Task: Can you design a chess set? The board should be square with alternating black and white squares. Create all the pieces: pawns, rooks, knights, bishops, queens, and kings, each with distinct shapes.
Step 4840:
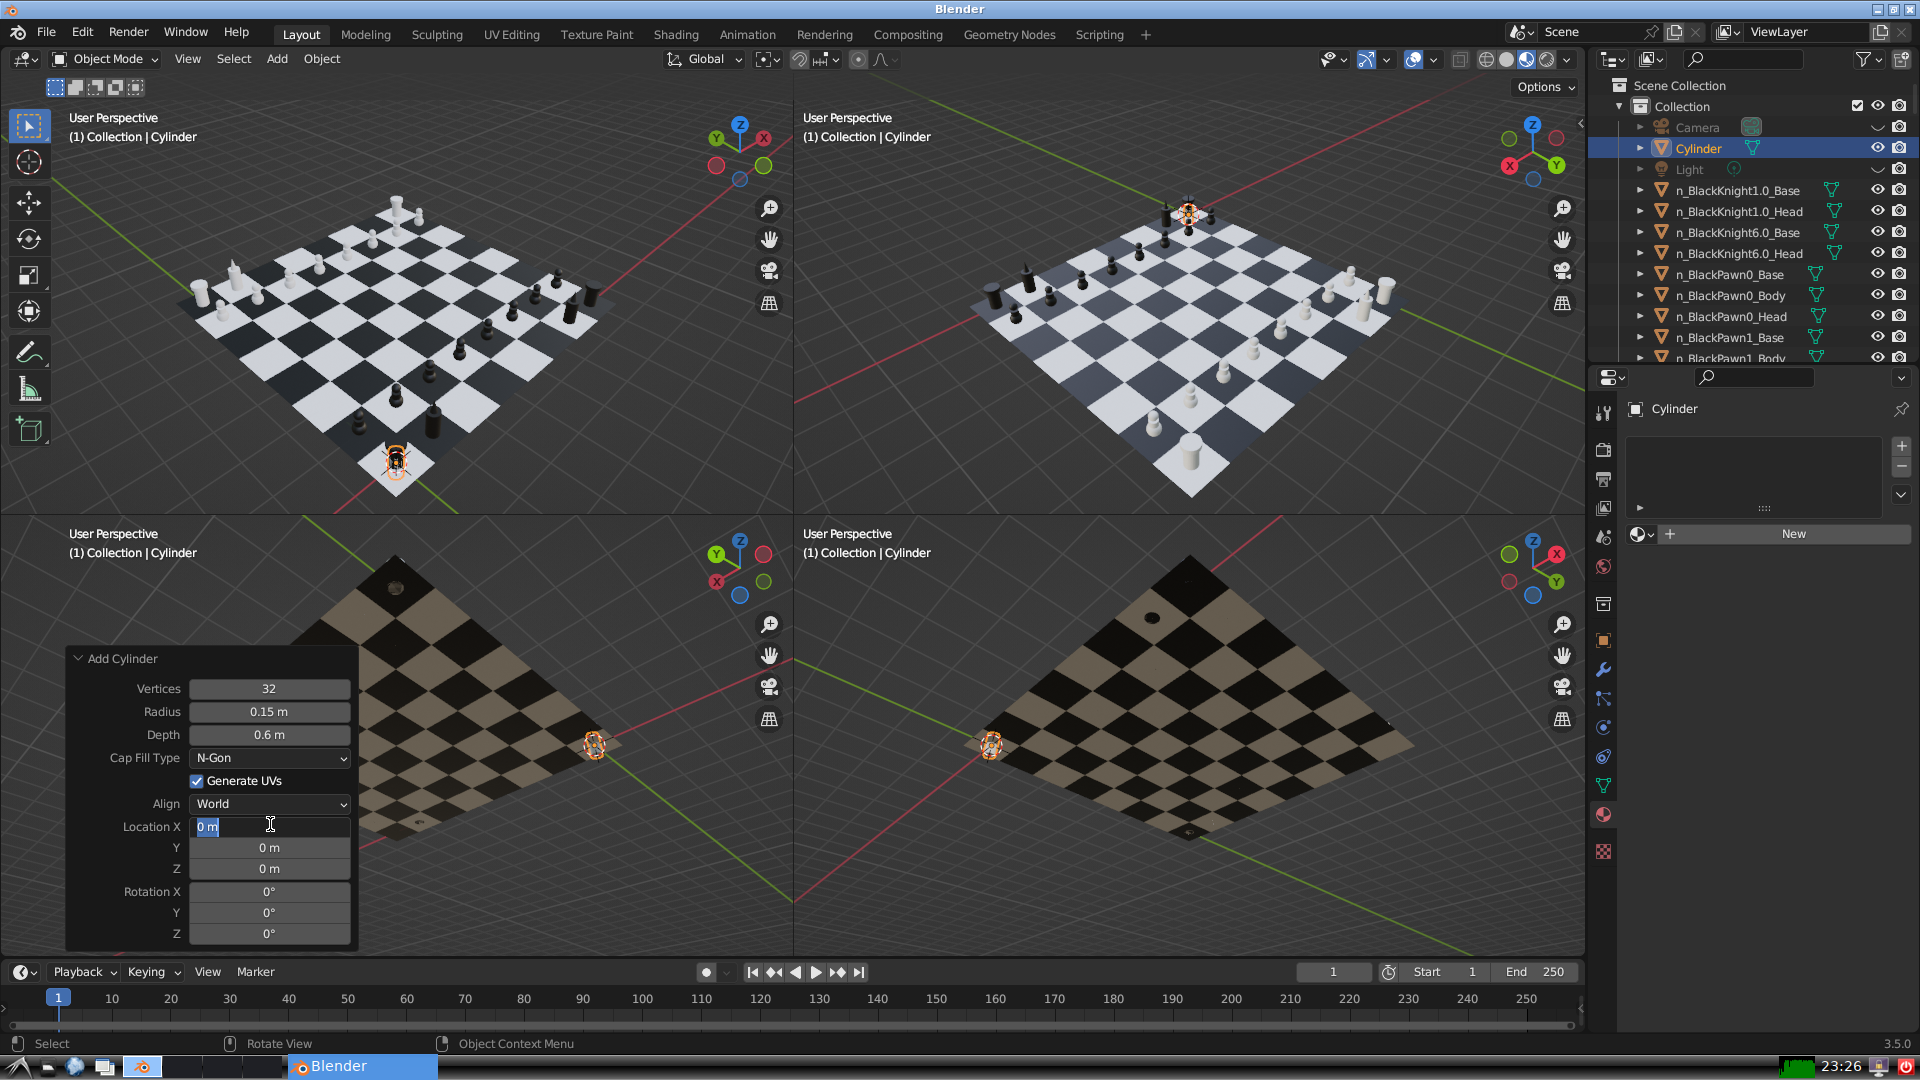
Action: input_text: 6.0